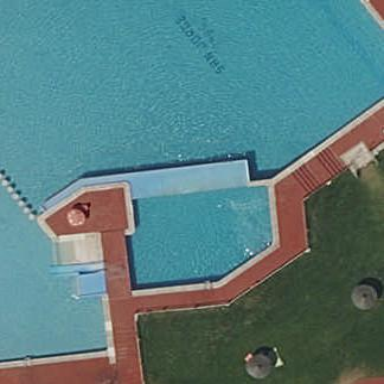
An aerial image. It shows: Swimming pool located in leisure land.